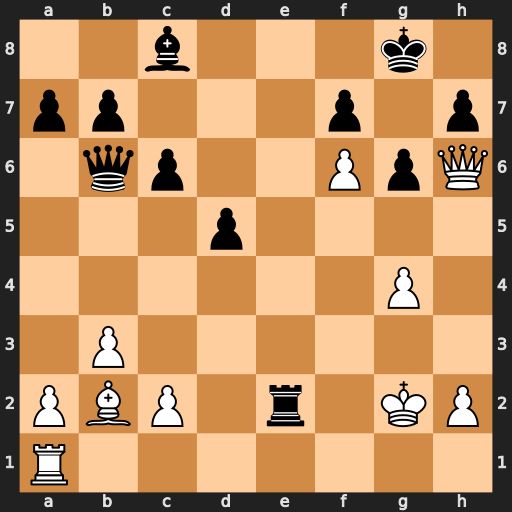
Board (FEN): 2b3k1/pp3p1p/1qp2PpQ/3p4/6P1/1P6/PBP1r1KP/R7
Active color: w
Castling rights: -
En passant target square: -
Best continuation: Kh1 Rxh2+ Qxh2